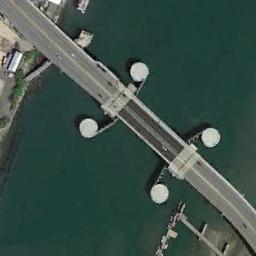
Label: bridge